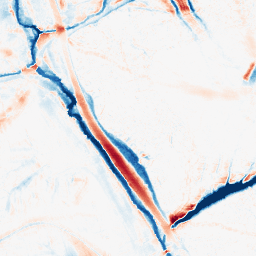
Category: morphological
Decomposition family: morphological_ellipse
Decomposition parameters: operation: average
width: 20
height: 30
Upsampling method: quadratic
Upsampling parameters: scale: 8
Upsampling scale: 8